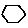
Label: hexagon